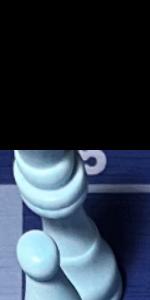
Label: King_White